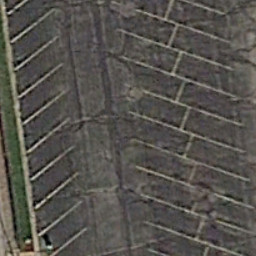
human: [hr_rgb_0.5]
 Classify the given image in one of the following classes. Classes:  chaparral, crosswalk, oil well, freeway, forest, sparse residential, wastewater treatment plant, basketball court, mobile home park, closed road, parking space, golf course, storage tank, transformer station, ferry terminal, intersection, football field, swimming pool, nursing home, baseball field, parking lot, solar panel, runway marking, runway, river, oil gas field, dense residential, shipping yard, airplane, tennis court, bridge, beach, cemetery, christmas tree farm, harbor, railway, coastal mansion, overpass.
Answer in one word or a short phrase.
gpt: parking space